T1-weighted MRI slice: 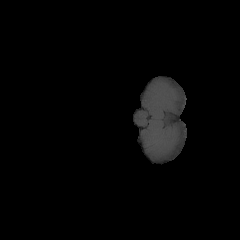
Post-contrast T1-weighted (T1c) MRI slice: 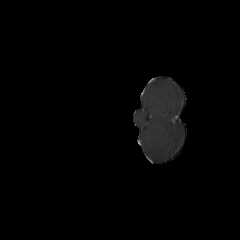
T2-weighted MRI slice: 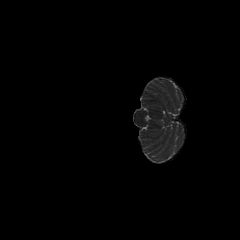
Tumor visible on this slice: no